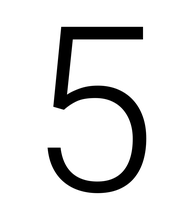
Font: Roboto_Light